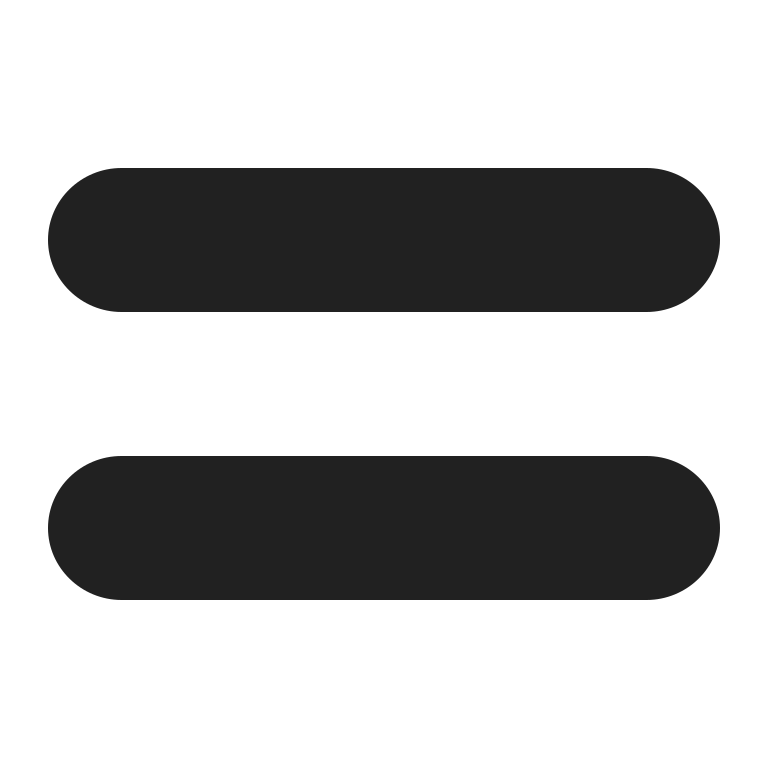
heavy equals sign high contrast